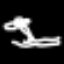
Label: palm tree